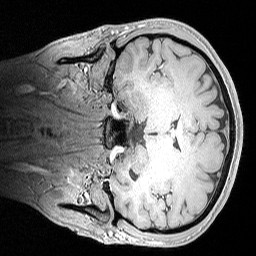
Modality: MP2RAGE
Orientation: coronal
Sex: male
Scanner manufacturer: siemens
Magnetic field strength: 3 T
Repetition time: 5 s
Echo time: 0.00292 s